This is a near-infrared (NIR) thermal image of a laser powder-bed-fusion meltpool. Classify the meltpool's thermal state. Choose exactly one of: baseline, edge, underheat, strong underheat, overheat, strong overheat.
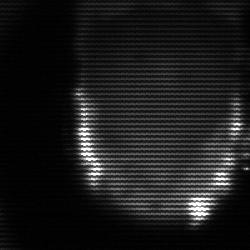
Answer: baseline